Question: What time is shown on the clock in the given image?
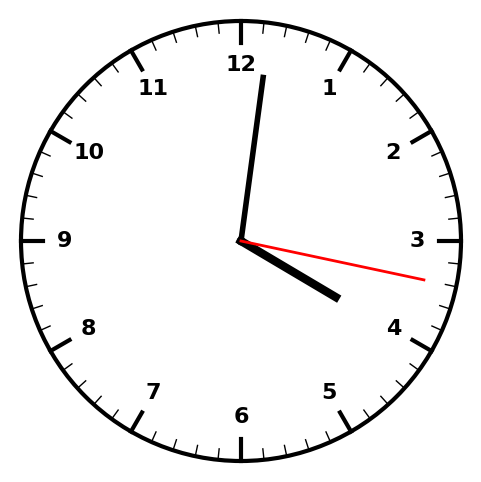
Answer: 04:01:17